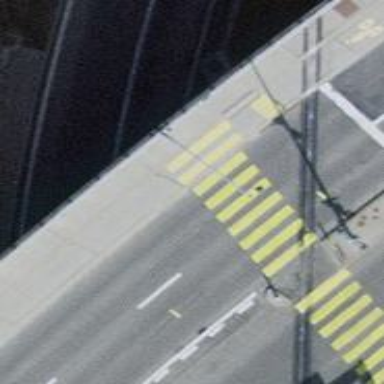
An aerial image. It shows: Road crossing with traffic signals.